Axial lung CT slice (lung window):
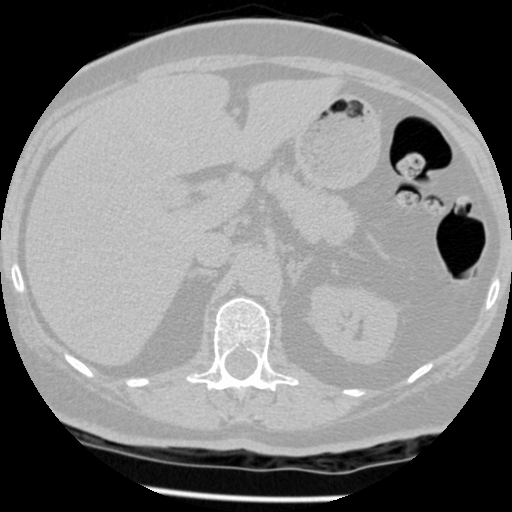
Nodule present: no